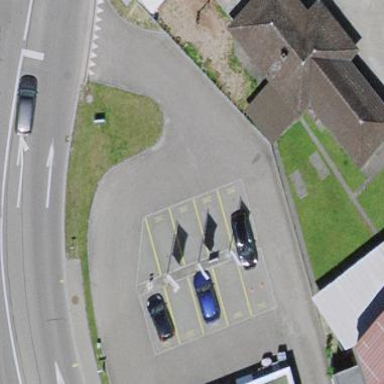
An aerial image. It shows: Parking available on the street side.